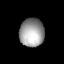
Tissue: lung
Cell type: Endothelial cells
Senescence score: 0.7745
Nuclear area (px): 684
Mean DAPI intensity: 155.807